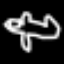
Label: airplane